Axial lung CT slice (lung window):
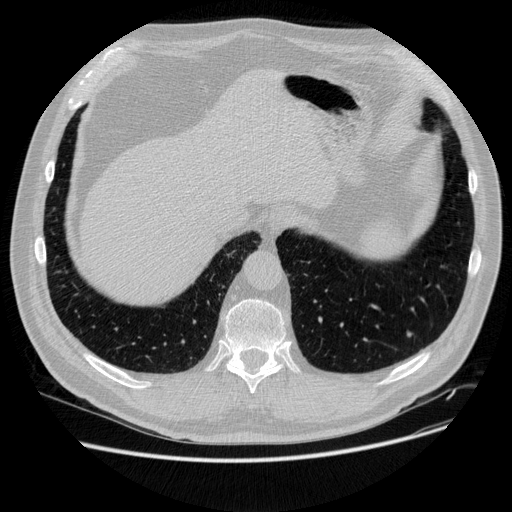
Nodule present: yes
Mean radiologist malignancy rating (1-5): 3